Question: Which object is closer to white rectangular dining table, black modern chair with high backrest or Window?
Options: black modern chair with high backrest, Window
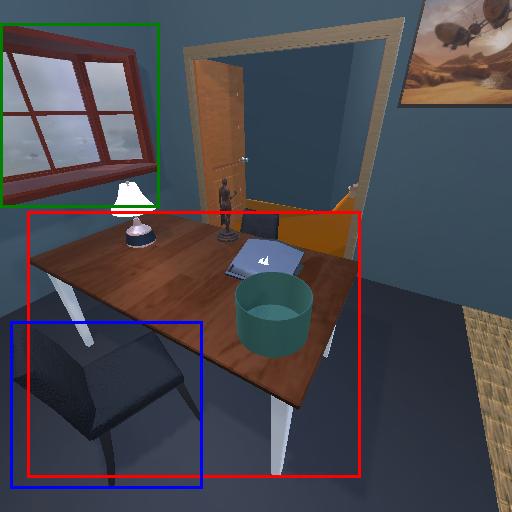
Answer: black modern chair with high backrest